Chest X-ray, PA view. Patient: 29 years old, sex M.
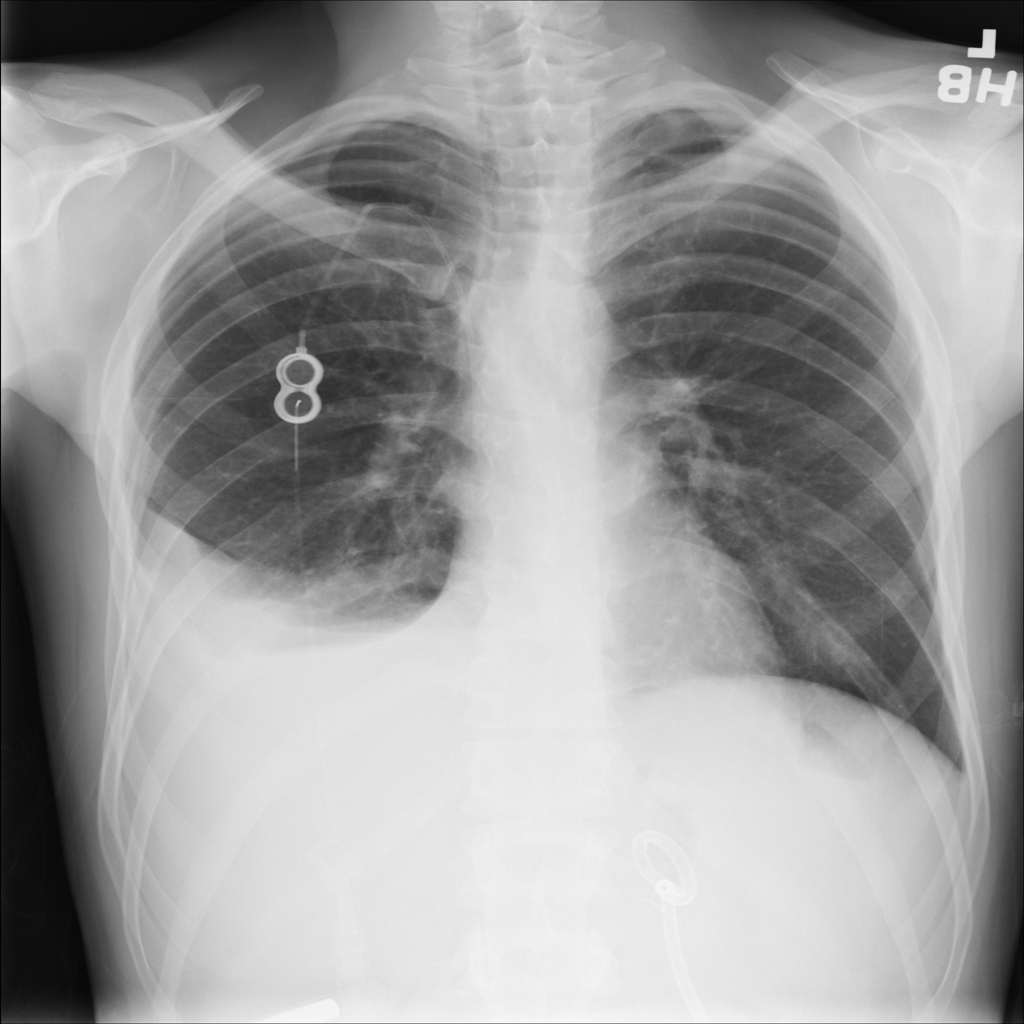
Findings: Effusion